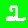
Digit: 2